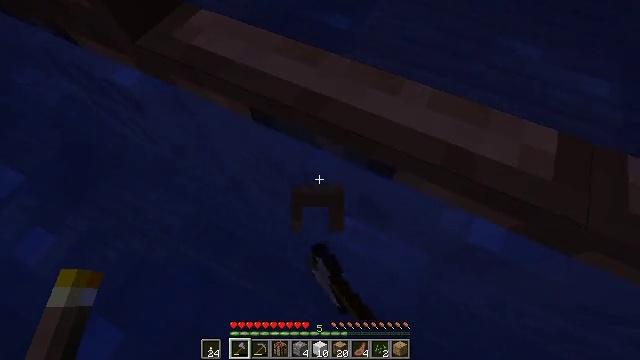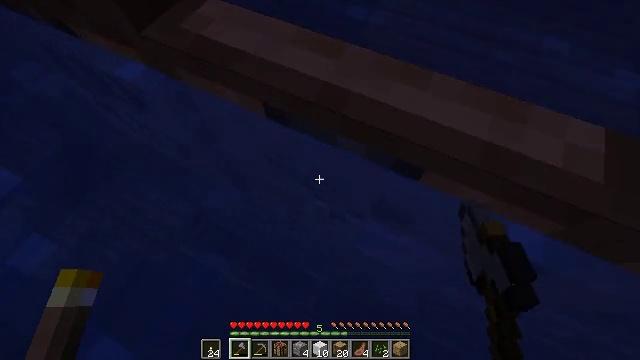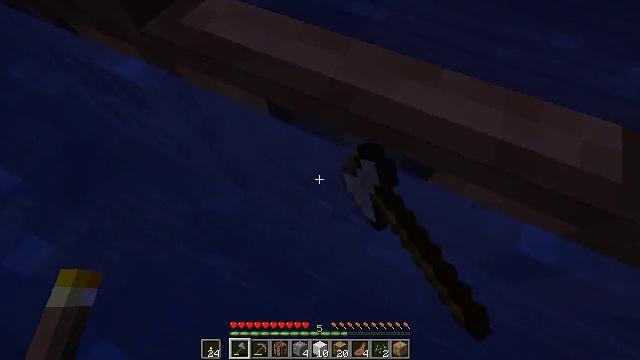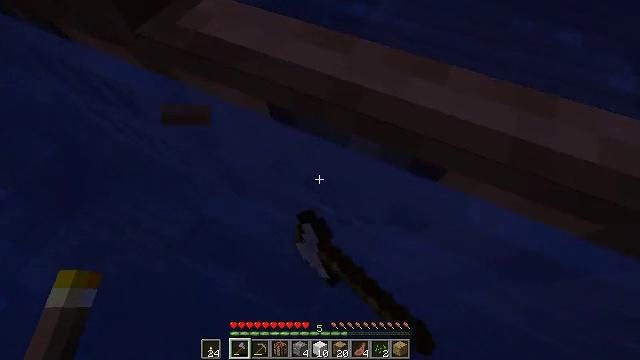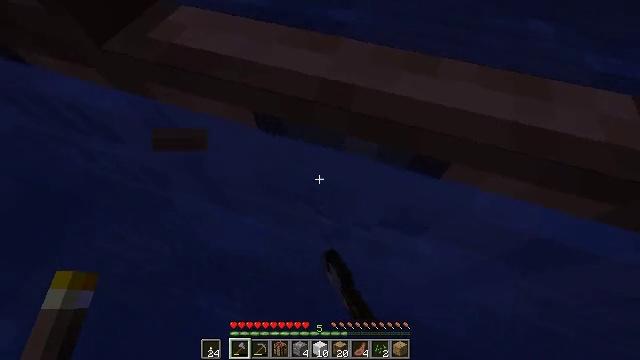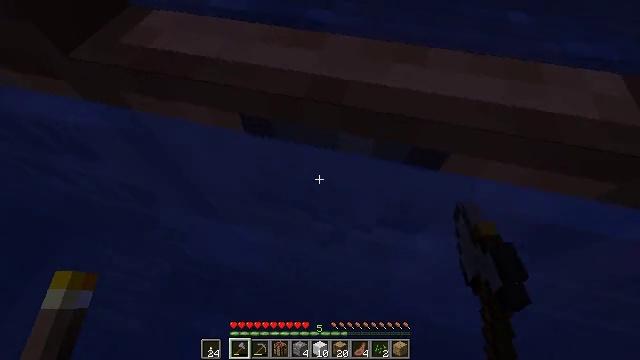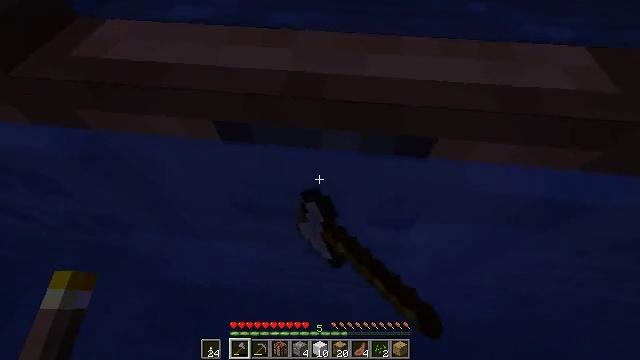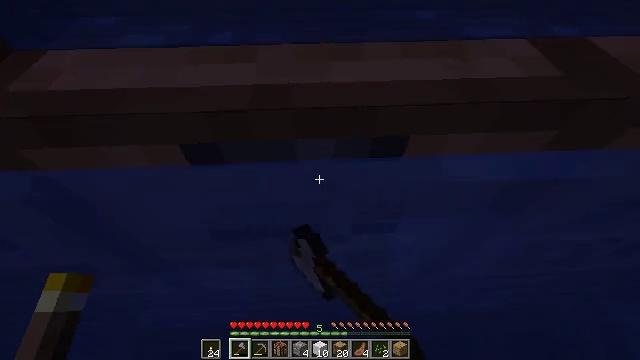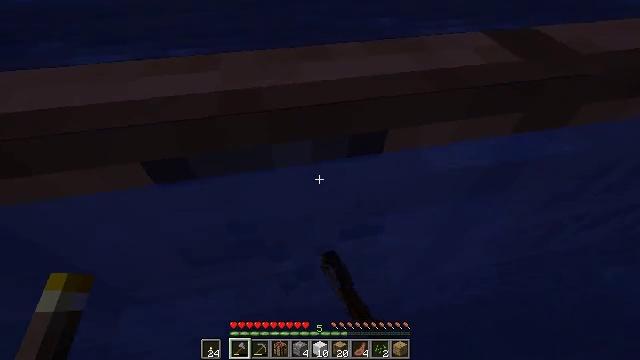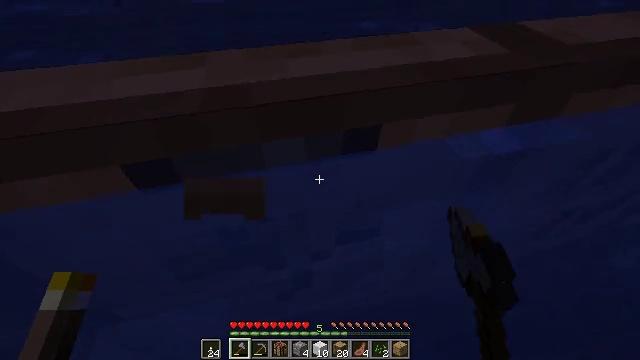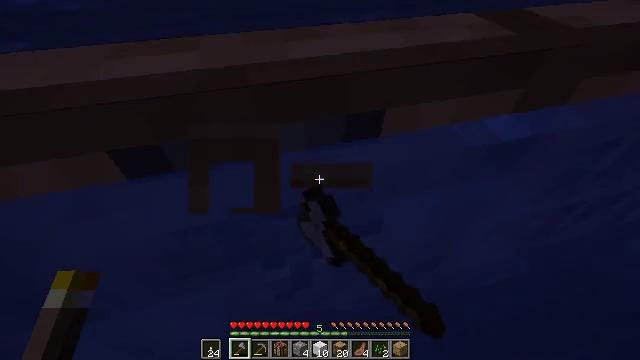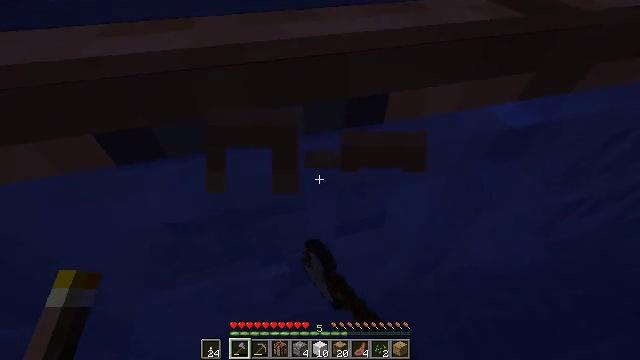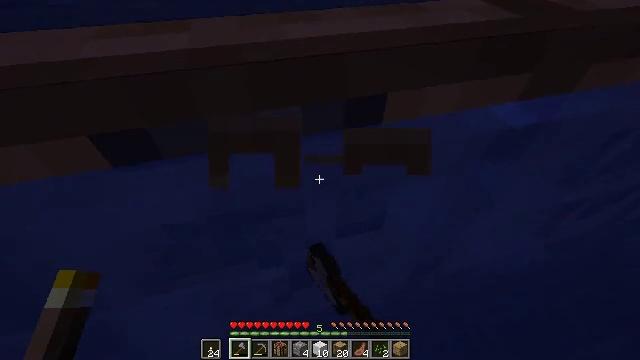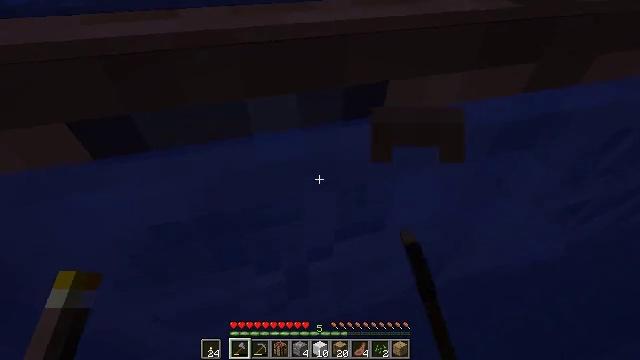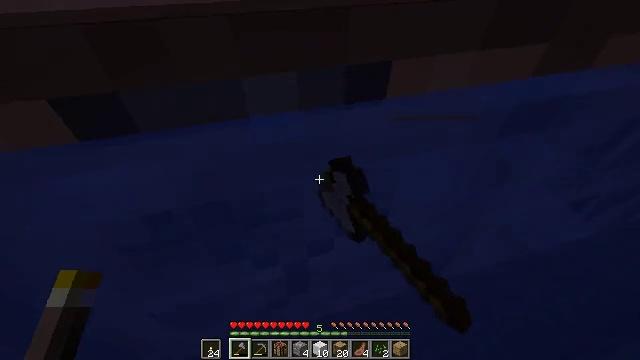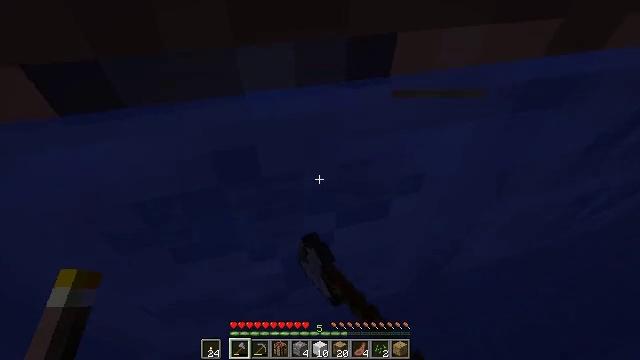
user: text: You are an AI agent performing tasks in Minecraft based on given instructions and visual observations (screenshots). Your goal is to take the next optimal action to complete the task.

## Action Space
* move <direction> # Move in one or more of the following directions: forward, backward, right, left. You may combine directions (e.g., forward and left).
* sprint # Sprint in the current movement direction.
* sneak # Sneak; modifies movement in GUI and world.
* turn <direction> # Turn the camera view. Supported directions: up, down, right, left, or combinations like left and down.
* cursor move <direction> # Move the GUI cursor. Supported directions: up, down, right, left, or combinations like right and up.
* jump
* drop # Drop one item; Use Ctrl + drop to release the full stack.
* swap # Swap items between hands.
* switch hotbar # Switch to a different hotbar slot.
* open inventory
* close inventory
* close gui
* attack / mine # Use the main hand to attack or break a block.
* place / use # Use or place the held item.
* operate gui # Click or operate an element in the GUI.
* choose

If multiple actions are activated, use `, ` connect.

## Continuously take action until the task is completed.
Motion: motion action
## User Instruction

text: Gather the jungle trapdoor by mining it.
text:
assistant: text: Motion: attack / mine
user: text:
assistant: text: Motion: attack / mine
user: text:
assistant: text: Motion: turn right and up, attack / mine
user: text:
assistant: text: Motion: turn right and up, attack / mine
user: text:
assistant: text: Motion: turn right and up, attack / mine
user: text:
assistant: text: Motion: turn right and up, attack / mine
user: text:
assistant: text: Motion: turn right and up, attack / mine
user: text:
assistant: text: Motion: turn right and up, attack / mine
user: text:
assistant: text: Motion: turn right and up, attack / mine
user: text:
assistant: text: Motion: attack / mine
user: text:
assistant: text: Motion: attack / mine
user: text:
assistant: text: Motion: attack / mine
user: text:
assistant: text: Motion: turn up, attack / mine
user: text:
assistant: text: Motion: attack / mine
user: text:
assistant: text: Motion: attack / mine
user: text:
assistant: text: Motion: attack / mine
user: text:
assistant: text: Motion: turn up, attack / mine, jump
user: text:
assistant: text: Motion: attack / mine, jump
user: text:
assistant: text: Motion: attack / mine, jump
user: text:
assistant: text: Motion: attack / mine
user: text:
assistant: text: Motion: attack / mine
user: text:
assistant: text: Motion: move back, attack / mine
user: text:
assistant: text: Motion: move back, attack / mine
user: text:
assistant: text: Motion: move back, attack / mine
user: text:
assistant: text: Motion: move back, turn left and down, attack / mine
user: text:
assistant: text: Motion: turn left and down, attack / mine
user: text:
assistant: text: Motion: attack / mine
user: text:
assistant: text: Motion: attack / mine
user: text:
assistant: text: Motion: attack / mine
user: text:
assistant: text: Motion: attack / mine